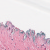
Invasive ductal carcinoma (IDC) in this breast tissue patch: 0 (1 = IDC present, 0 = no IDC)